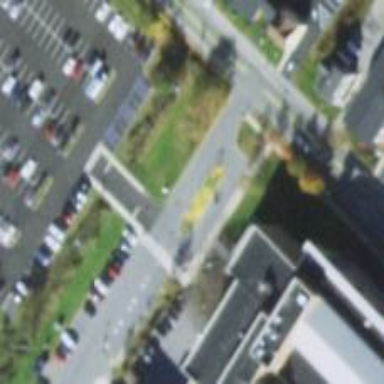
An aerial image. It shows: Marked crossing on footway.